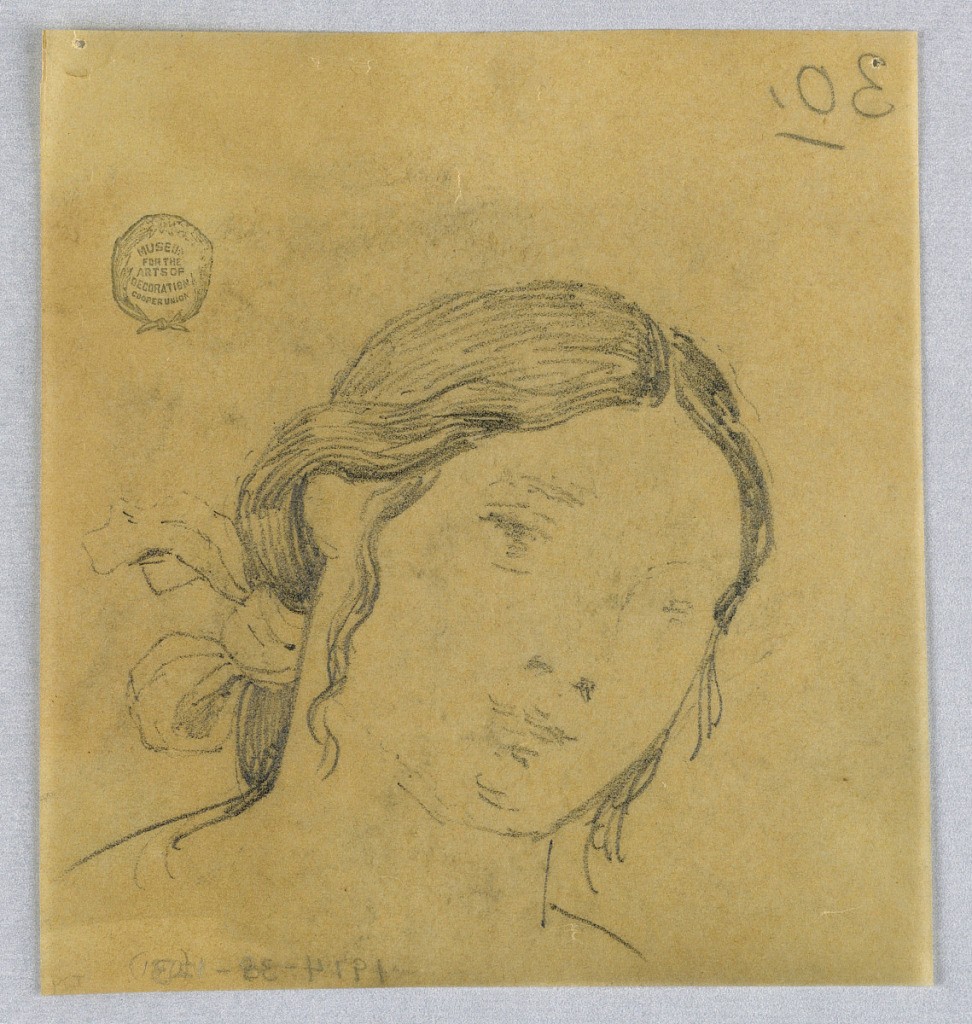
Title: Sketch of Woman's Head
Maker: Francis Augustus Lathrop, American, 1849–1909
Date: ca. 1895
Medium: Graphite on tracing paper
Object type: Drawing
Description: Woman with hair parted in the center and tied back, looking slightly down and to the right.